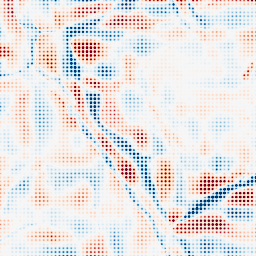
Category: wavelet
Decomposition family: wavelet_dwt
Decomposition parameters: wavelet: db4
level: 5
Upsampling method: sinc_hamming
Upsampling parameters: scale: 8
kernel_size: 4
Upsampling scale: 8